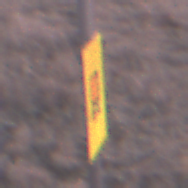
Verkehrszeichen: KennzeichnungspflichtigeFahrzeugeGefaehrlicheGueterOhnePfeilsymbol
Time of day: SunriseSunset
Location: Outdoor (Nature)
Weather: Clear
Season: NotSpecified
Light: Natural